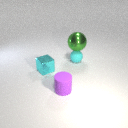
small cyan metal cube to the left of small cyan rubber sphere